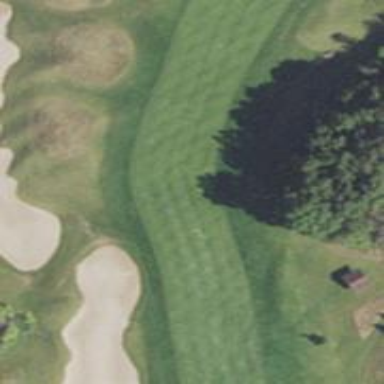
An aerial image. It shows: Grass area designated as golf tee.